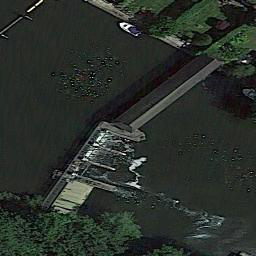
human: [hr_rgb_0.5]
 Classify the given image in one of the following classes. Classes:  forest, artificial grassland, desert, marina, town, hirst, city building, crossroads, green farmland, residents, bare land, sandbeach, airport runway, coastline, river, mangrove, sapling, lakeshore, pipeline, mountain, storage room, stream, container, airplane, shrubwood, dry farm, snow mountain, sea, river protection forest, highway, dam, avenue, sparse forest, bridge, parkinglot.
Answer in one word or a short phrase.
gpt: dam